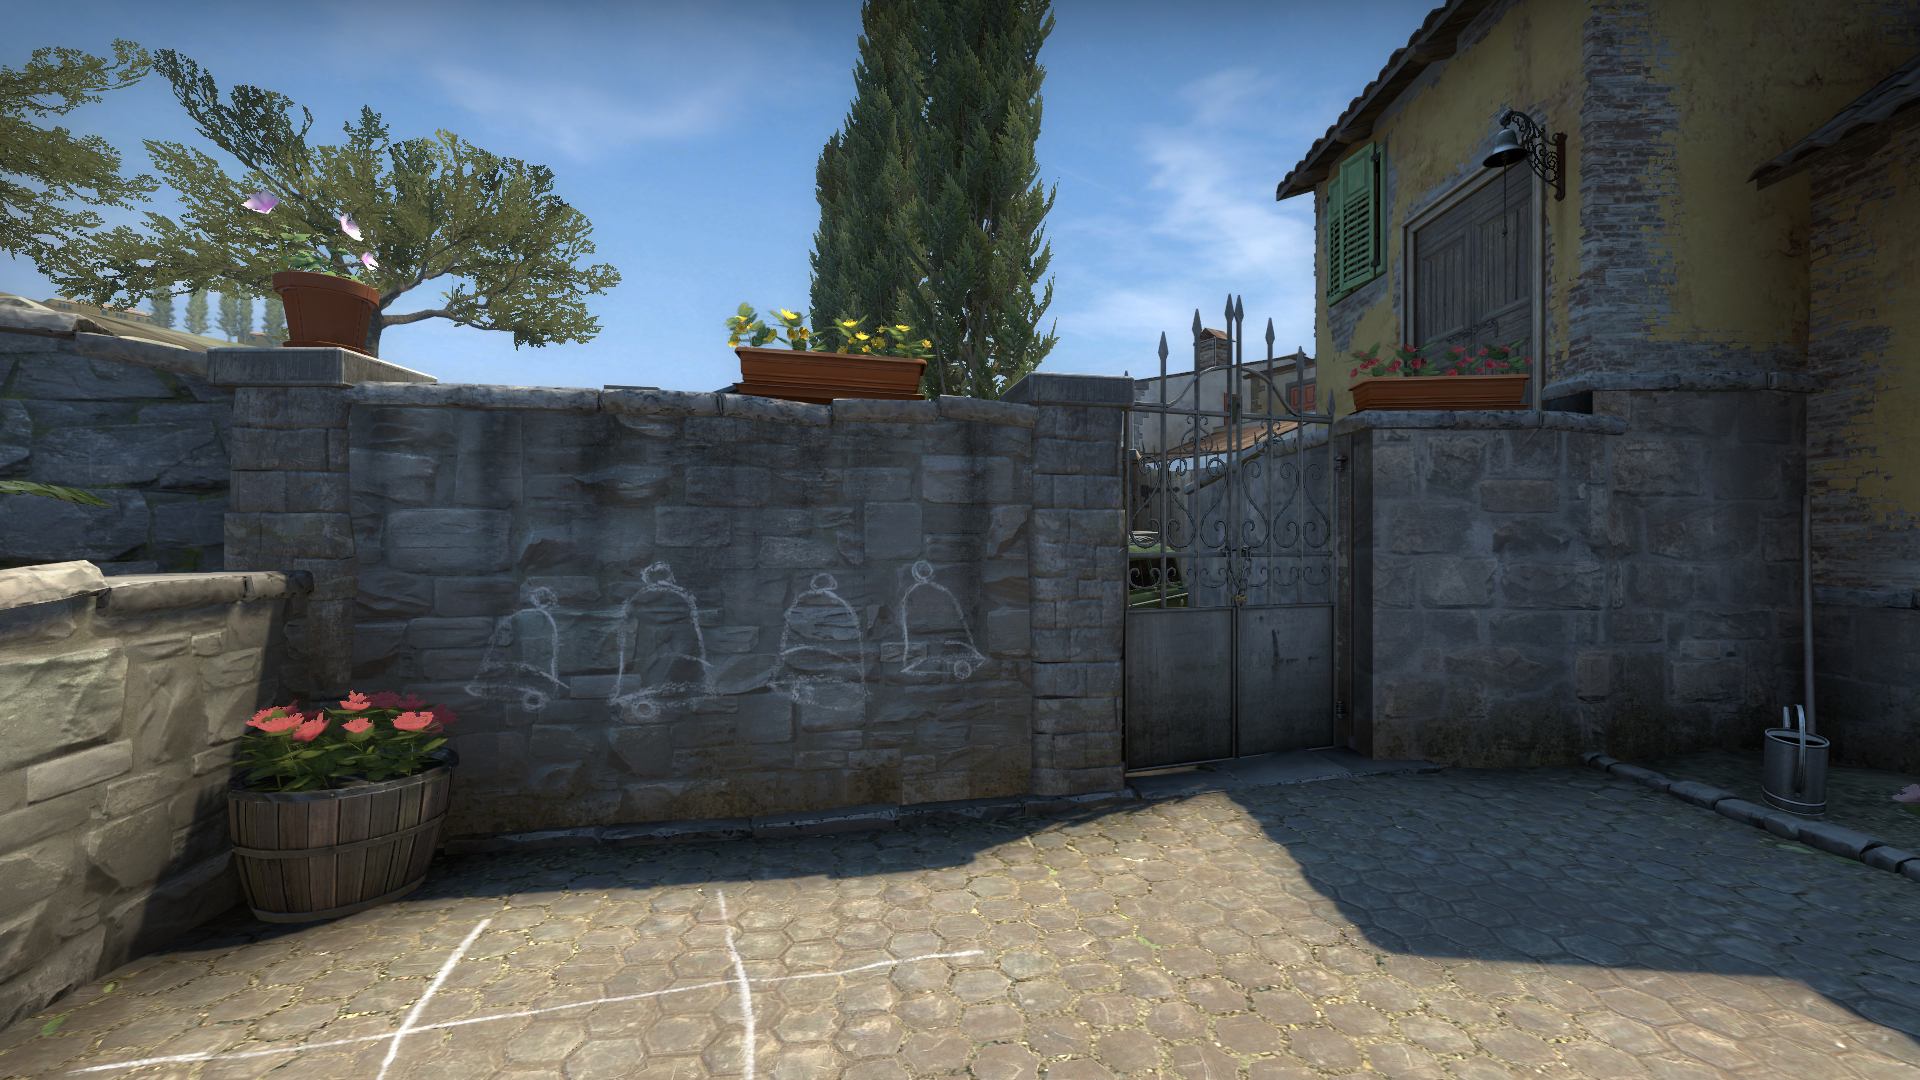
Map: de_inferno